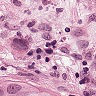
Metastatic tissue present: yes